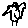
Label: bird